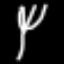
Label: fork